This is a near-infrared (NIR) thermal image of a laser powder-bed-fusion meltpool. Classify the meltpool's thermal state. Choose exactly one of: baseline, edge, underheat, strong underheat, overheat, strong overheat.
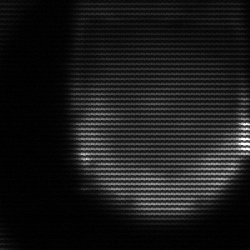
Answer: edge